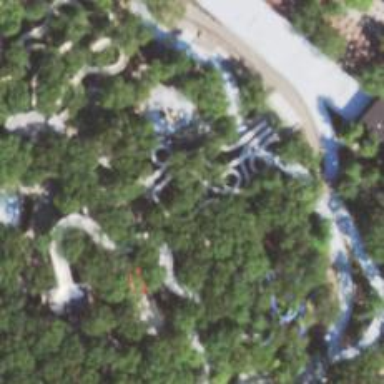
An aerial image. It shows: Bridge leading to water slide attraction.